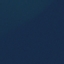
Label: SeaLake